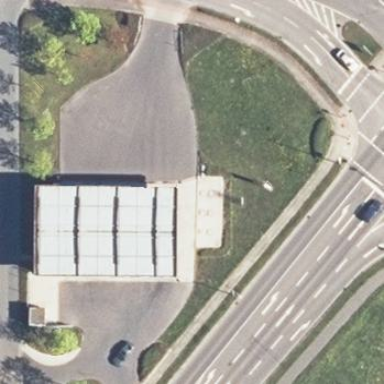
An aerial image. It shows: Fuel station building.